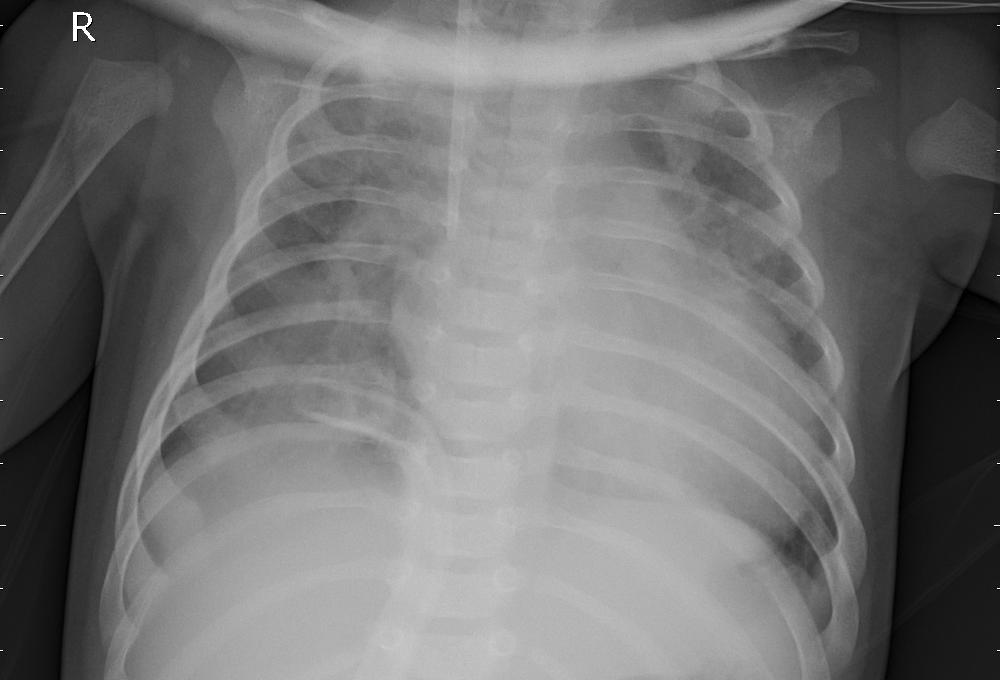
Diagnosis: PNEUMONIA